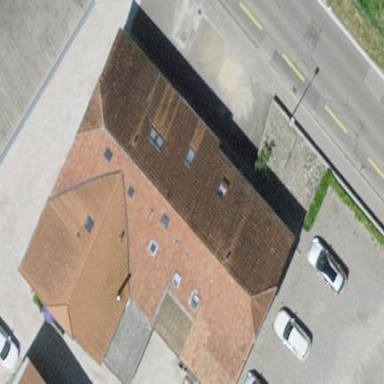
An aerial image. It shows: Farm building.